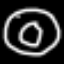
Label: donut